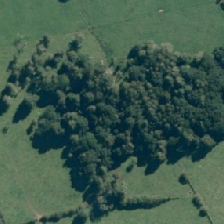
Land cover: indigenous_forest